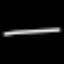
Label: line